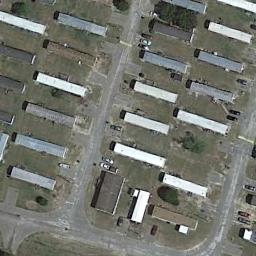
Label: mobile_home_park